Question: Please, look at this picture!
could be git that stupid? Git couldn't unlink some file, but only git.exe is holding a handle to this file. (Permissions are ok - Full control)
Please, is there a safe solution for this problem?
My Git version is 1.9.5-preview20141217
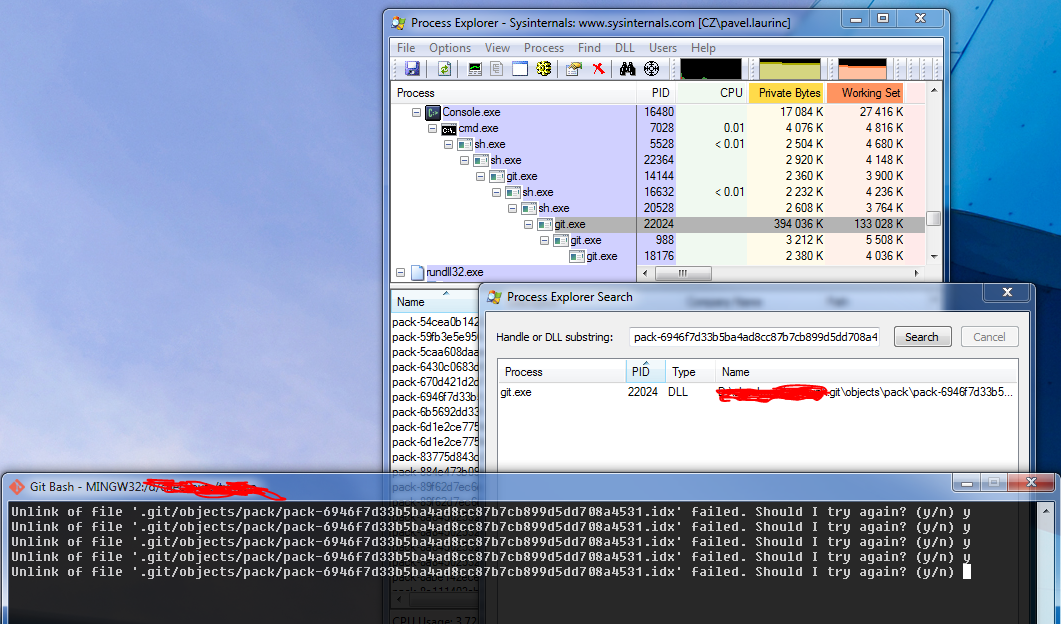
Answer: Git 2.19 (Q3 2018) improves the file descriptors management for the packfiles, and avoid the "'Unlink of file... failed. Should I try again?'" error message.
See <URL>.
<URL>
>
## gc --auto: release pack files before auto packing
> "'git gc --auto'" opens file descriptors for the packfiles before spawning "'git repack'/'prune'", which would upset Windows that does not want a process to work on a file that is open by another process.
> Teach 'gc --auto' to release pack files auto packing the repository
to prevent failures when removing them.
> Also teach the test 'fetching with auto-gc does not lock up' to complain
when it is no longer triggering an auto packing of the repository.
This solves the <URL>.
---
Another improvement: With Git 2.34 (Q4 2021), the run-command API has been updated so that the callers can easily ask the file descriptors open for packfiles to be closed immediately before spawning commands that may trigger 'auto-gc'.
See <URL>.
<URL>
>
## c4dee2c085:Close object store closer to spawning child processes
> In many cases where we spawned child processes that trigger a repack, we explicitly closed the object store first (so that the 'repack' process can delete the '.pack' files, which would otherwise not be possible on Windows since files cannot be deleted as long as they as still in use).Wherever possible, we now use the new 'close_object_store' bit of the 'run_command()' API, to delay closing the object store even further.
This makes the code easier to maintain because it is now more obvious that we only release those file handles because of those child processes.